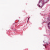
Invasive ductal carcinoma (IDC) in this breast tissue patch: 0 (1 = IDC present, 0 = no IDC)